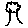
Label: tree